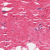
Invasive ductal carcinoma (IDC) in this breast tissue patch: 0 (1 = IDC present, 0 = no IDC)